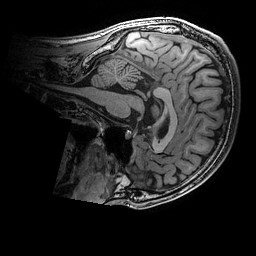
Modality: T1w
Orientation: sagittal
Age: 18
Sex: male
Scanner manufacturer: ge
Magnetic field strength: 3 T
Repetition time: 0.007 s
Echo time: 0.00342 s